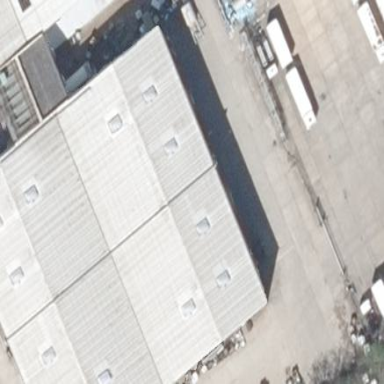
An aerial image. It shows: Commercial building.